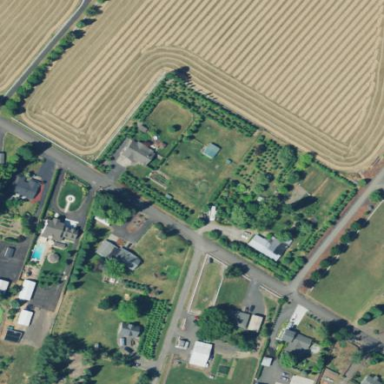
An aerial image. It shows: Residential area in rural setting.